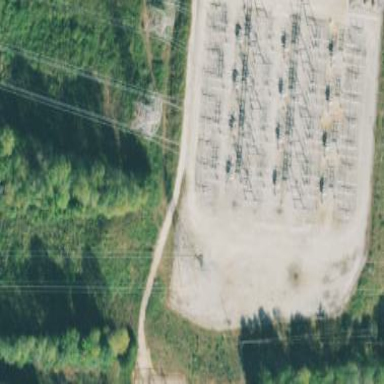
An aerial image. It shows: There is fence around switching substation.